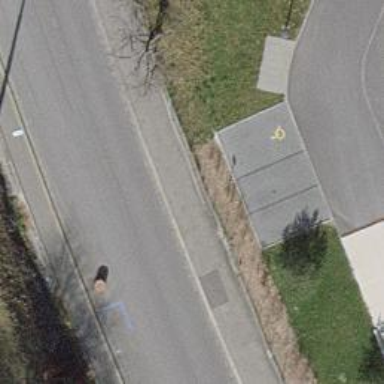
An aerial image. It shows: Asphalt sidewalk along the footway.